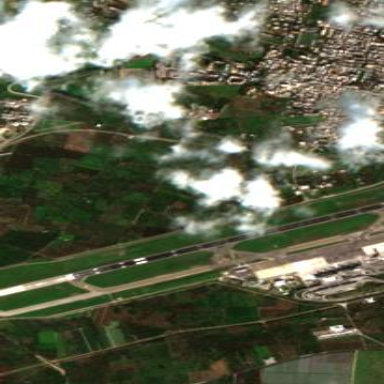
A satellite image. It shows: Asphalt runway at the airport area.